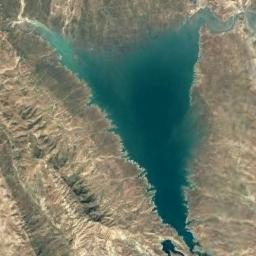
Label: lake